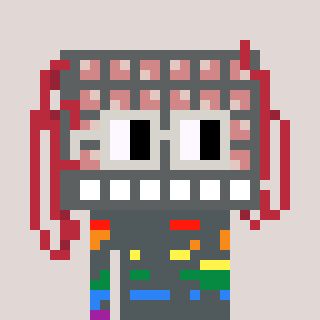
a pixel art character with square light gray glasses, a turing-shaped head and a bege-colored body on a warm background